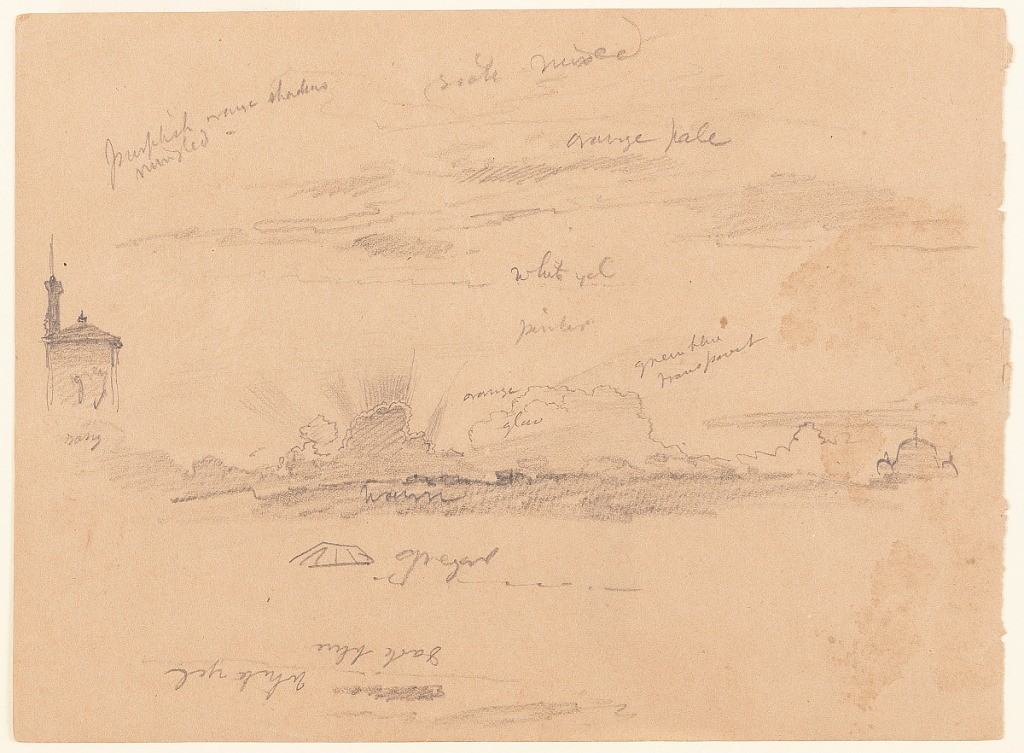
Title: Sketches from Rome, Italy
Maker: Frederic Edwin Church, American, 1826–1900
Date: November 1868
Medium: Graphite on light brown wove paper; verso: graphite
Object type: drawing
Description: Atmosphere and architecture sketches showing three views of cloudy skies and two of buildings in Rome, Italy. At center, a towering and billowing cloud blocks the sun's light and sends distinct crepuscular rays radiating into the sky above. Other billowing peaks are also part of this wide cloud bank. At upper center, a variously lit sunset sky is shown. At far left, the top of a square tower is included, while at far right, the domes of St. Peter's Basilica are loosely sketched. At lower center and oppositely oriented, a sketch of two clouds over the sea is included.

Verso: Landscape and architecture sketch showing a view overlooking Rome, Italy. In the middle distance at far left, the Column of Marcus Aurelius is visible atop a dark and loosely rendered ridge with numerous indistinct buildings, save a Greek temple-like building at center right. In the background at center, the domes of St. Peter's Basilica are prominently visible beyond a rolling and darkly sketched urban landscape. Billowing clouds rise behind the horizon and backdrop the scene.